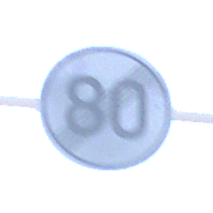
Verkehrszeichen: EndeGeschwindigkeit80
Umgebung: Outdoor, Nature
Tageszeit: SunriseSunset
Wetter: Clear
Licht: Natural
Jahreszeit: NotSpecified
Kontrast: HighContrast